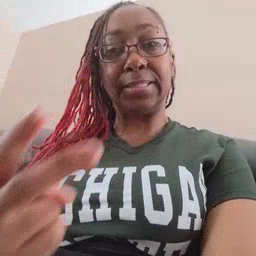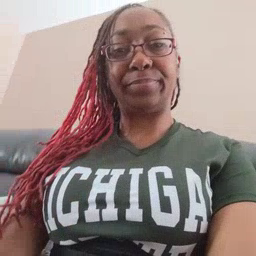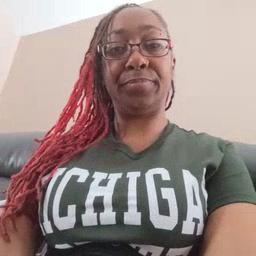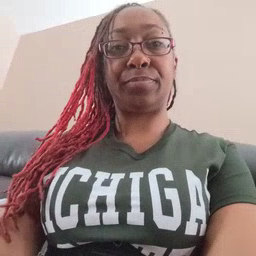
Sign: see